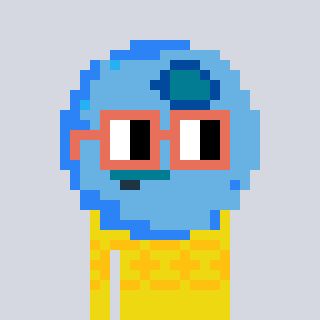
a pixel art character with square orange glasses, a blueberry-shaped head and a yellow-colored body on a cool background